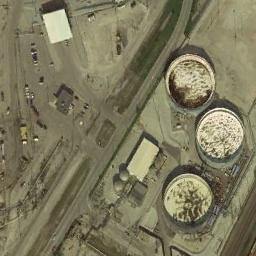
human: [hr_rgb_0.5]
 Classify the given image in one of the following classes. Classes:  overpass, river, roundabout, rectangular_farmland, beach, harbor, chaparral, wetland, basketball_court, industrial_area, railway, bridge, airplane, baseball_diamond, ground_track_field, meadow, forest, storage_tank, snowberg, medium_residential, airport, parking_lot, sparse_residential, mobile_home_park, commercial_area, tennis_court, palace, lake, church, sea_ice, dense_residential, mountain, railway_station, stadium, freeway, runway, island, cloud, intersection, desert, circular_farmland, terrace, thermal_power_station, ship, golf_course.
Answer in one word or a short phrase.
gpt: storage_tank